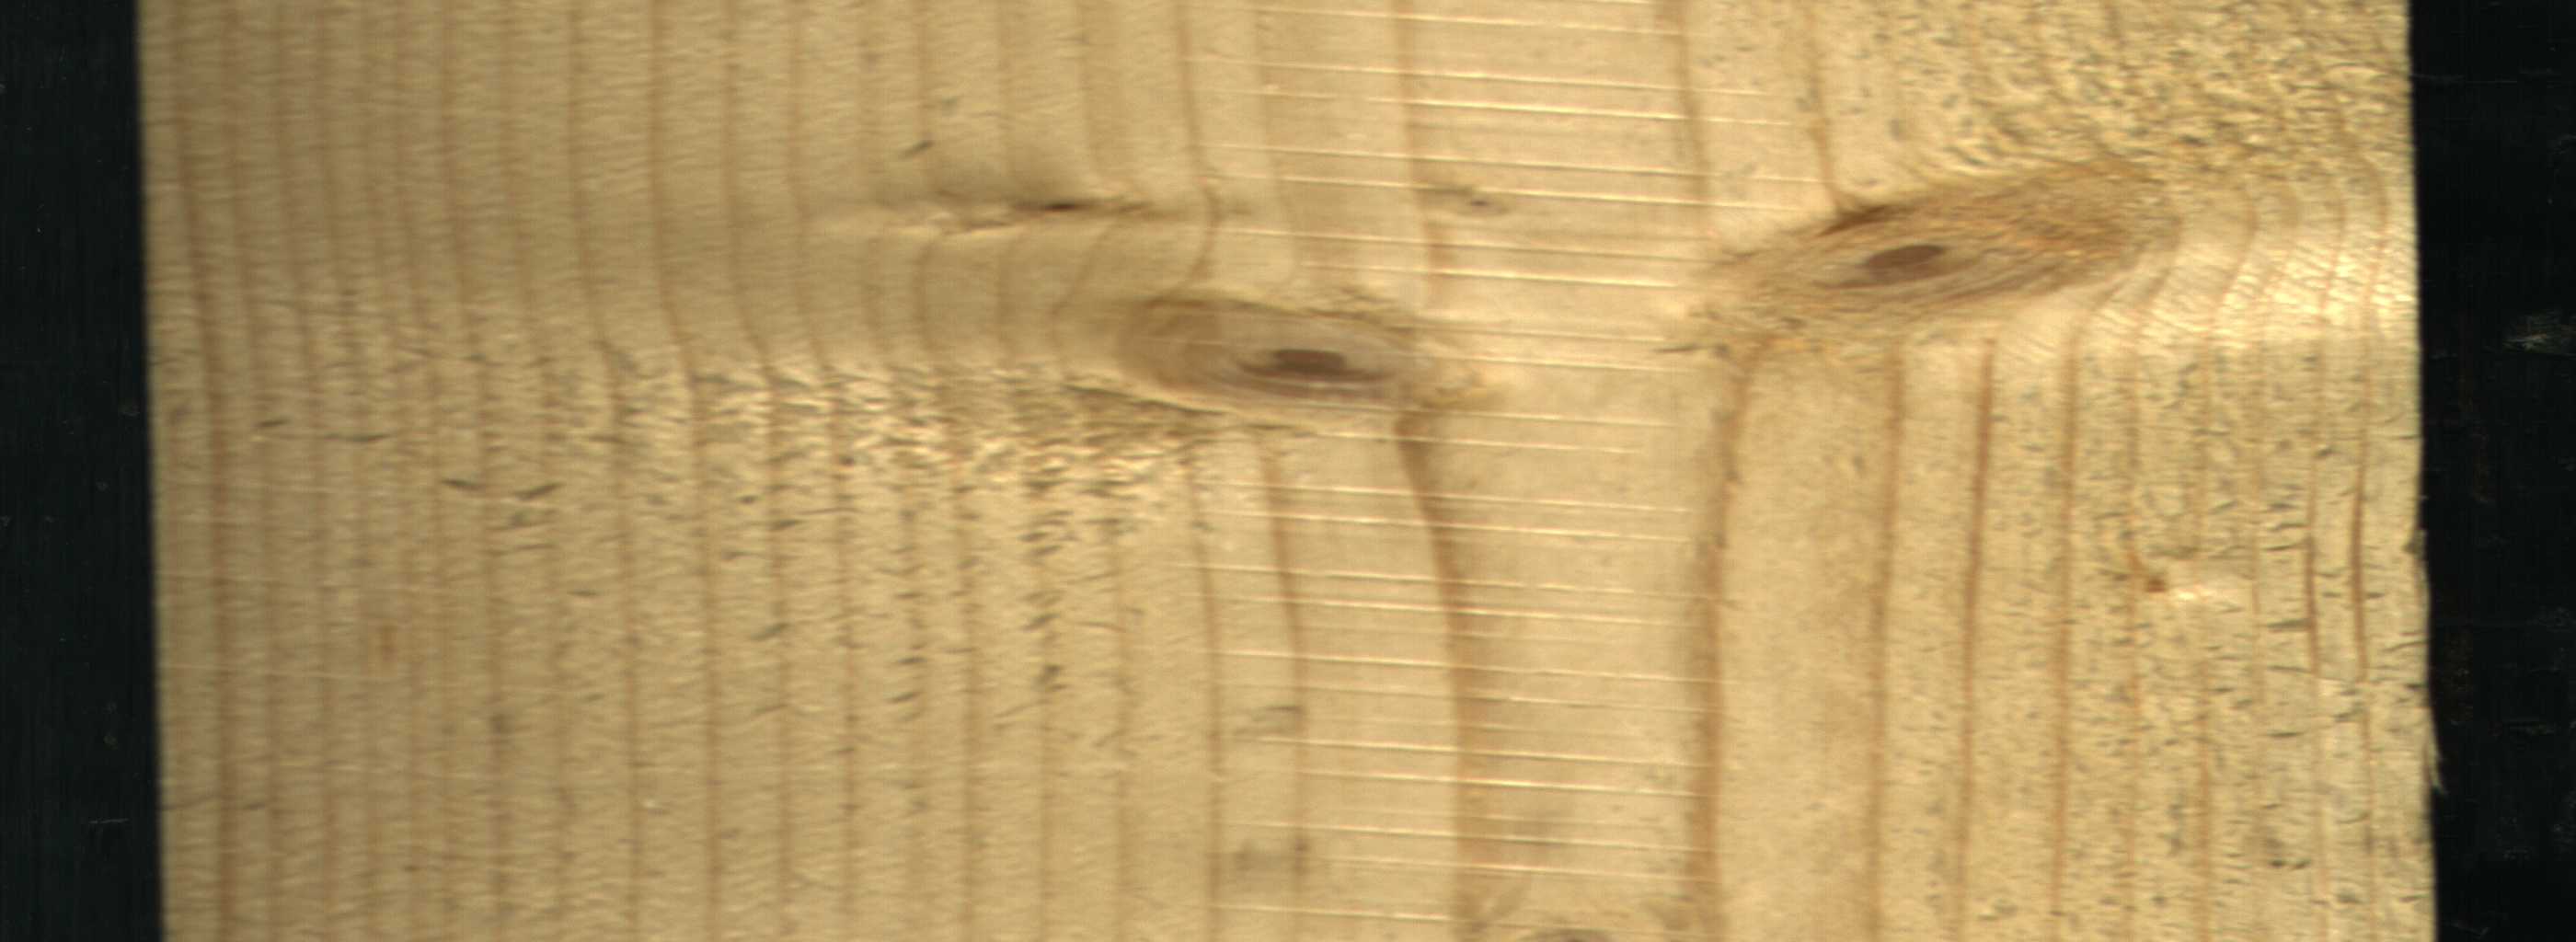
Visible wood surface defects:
Live_Knot
Live_Knot
Live_Knot
Live_Knot